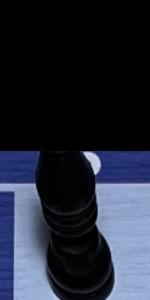
Label: Bishop_Black